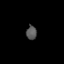
Tissue: skin
Cell type: Epithelial cells
Senescence score: 0.2086
Nuclear area (px): 141
Mean DAPI intensity: 86.993